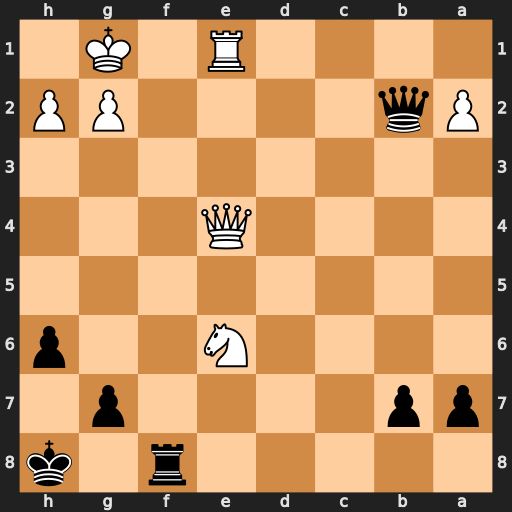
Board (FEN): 5r1k/pp4p1/4N2p/8/4Q3/8/Pq4PP/4R1K1
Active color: b
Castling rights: -
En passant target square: -
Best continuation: Qf2+ Kh1 Qf1+ Rxf1 Rxf1#